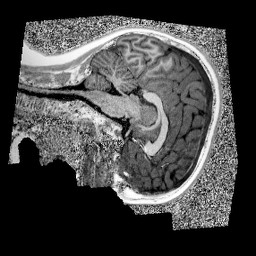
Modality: UNIT1
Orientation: sagittal
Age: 10
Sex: male
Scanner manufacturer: siemens
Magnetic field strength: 3 T
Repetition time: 4 s
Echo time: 0.00299 s